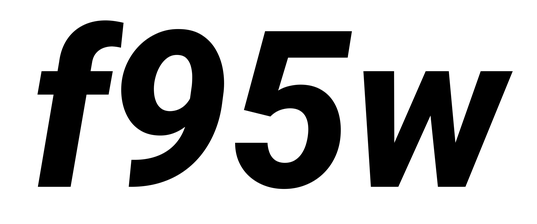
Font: Roboto-Italic_ExtraBold_Italic